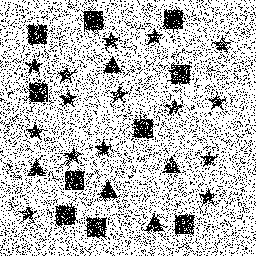
Squares: 10
Triangles: 5
Stars: 15
Total shapes: 30